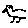
Label: bird